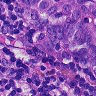
Metastatic tissue present: yes